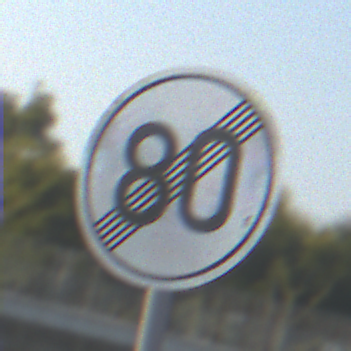
Verkehrszeichen: EndeGeschwindigkeit80
Umgebung: Outdoor, Urban
Tageszeit: SunriseSunset
Wetter: Clear
Licht: Natural
Jahreszeit: NotSpecified
Kontrast: MediumContrast